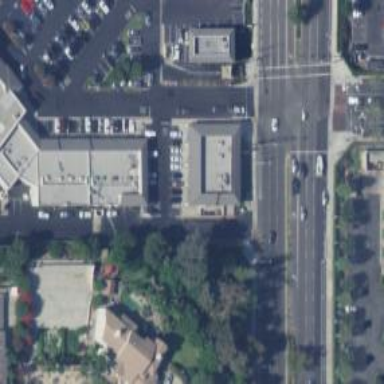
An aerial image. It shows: Parking space.